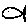
Label: fish